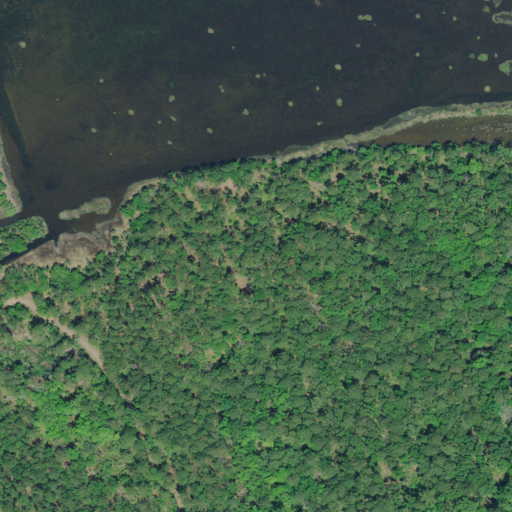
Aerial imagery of island in South Carolina named Settlement Islands containing open water, woody wetlands, evergreen forest, herbaceous wetlands, and mixed forest